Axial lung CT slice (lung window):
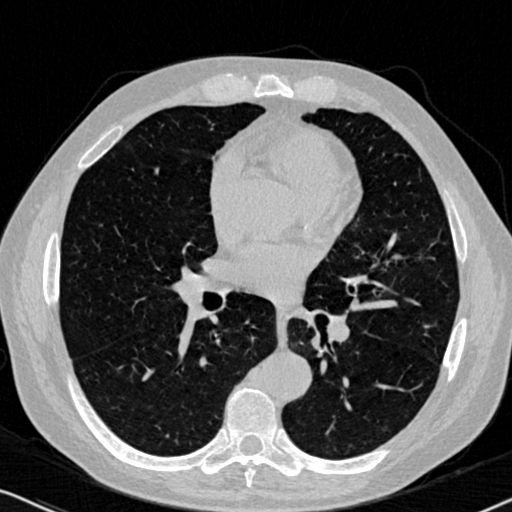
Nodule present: no